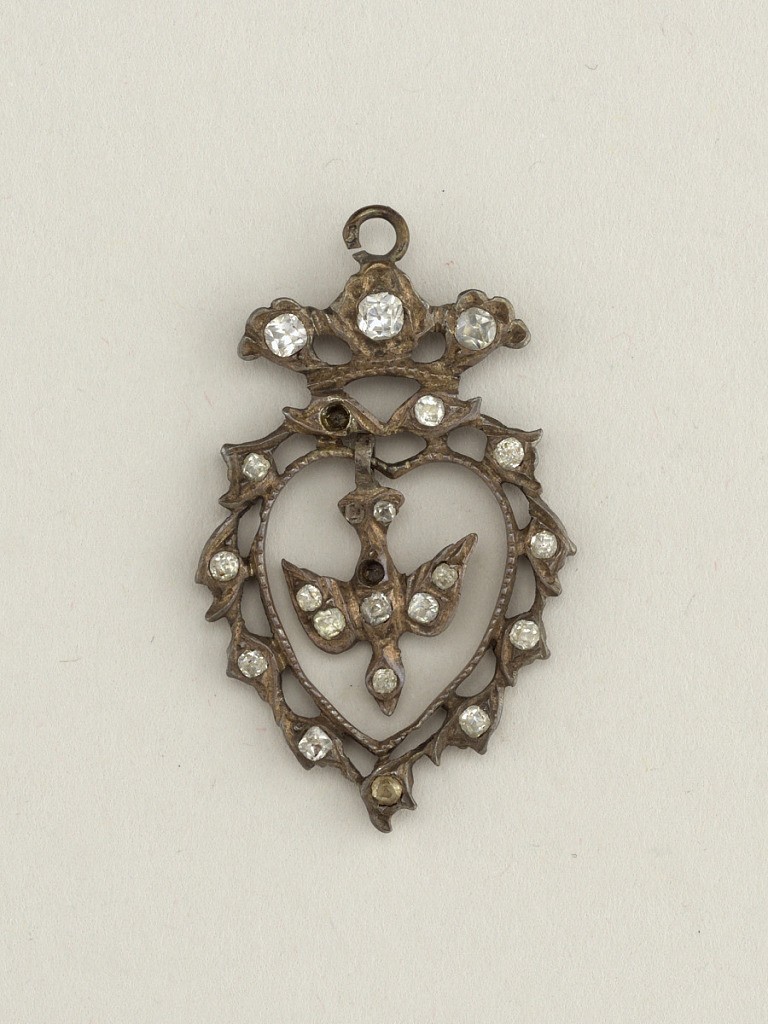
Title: Pendant
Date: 19th century
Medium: Silver, paste diamonds
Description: Figure of dove inside a silver heart, surrounded by paste diamonds.